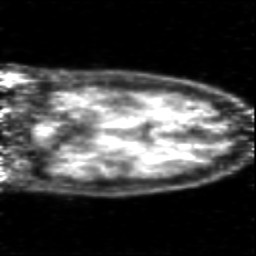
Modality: PET
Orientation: coronal
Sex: male
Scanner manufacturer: siemens